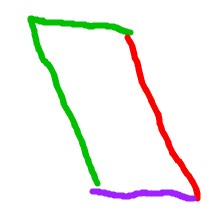
Shape: parallelogram